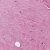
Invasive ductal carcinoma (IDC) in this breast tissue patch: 1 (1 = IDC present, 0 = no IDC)